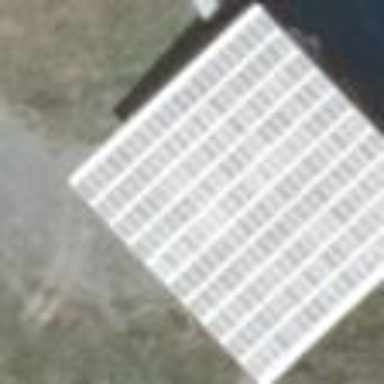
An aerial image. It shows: Solar photovoltaic panel generator producing electricity as small installation.